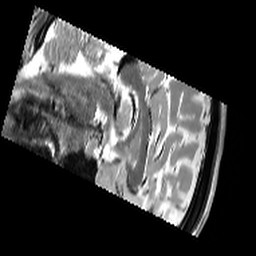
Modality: T2w
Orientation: sagittal
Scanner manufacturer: siemens
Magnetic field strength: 3 T
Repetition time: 9.86 s
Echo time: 0.05 s